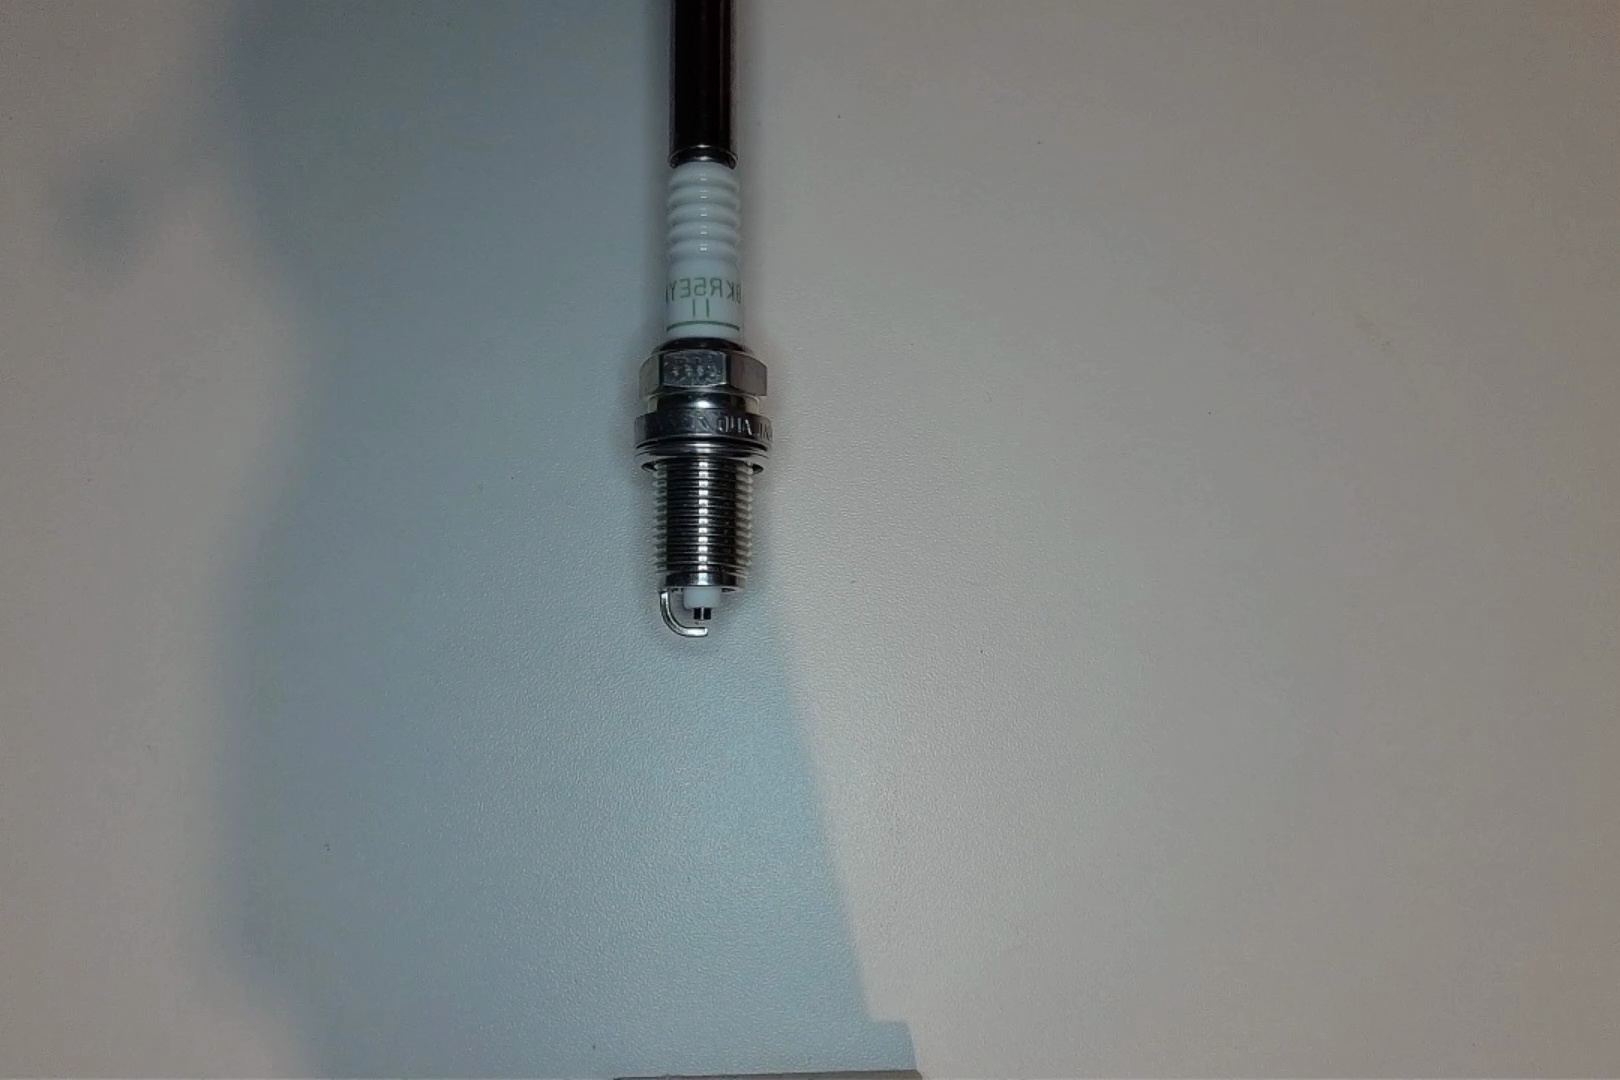
Label: no anomaly